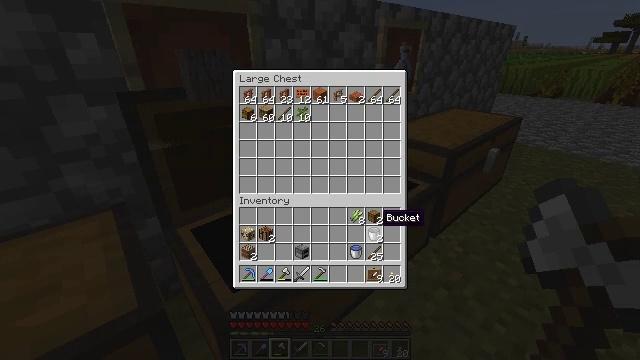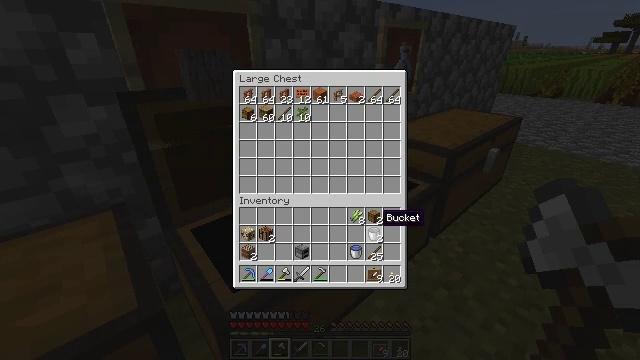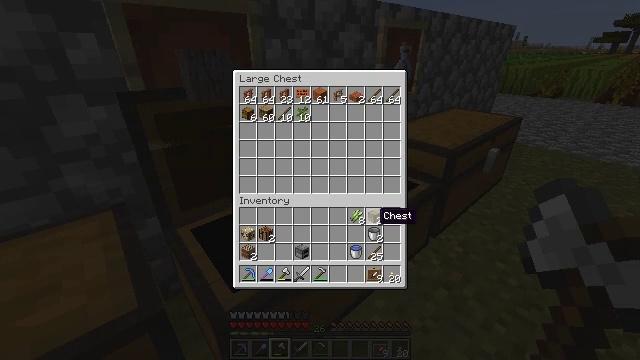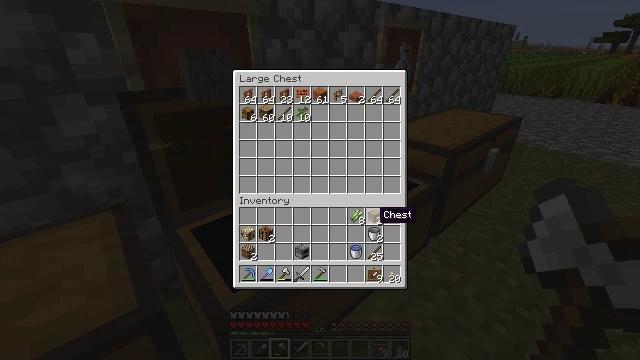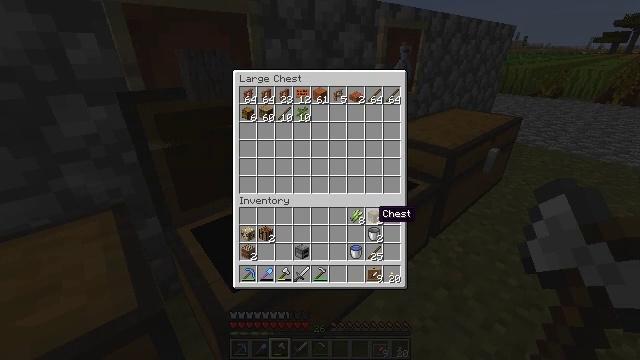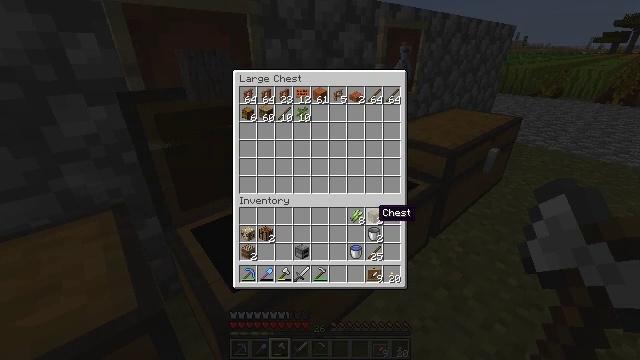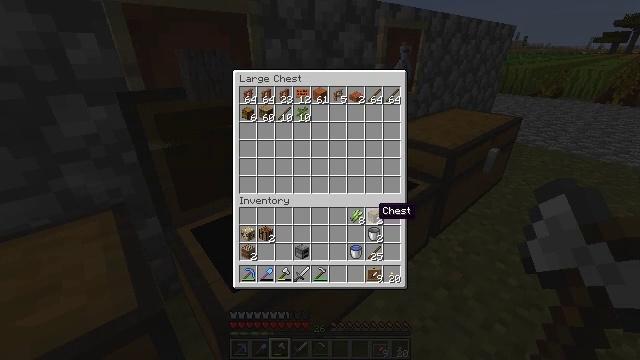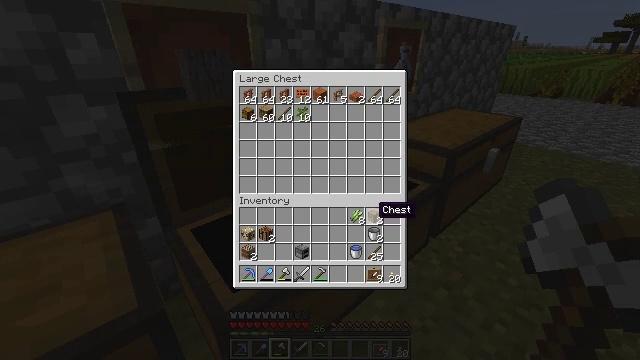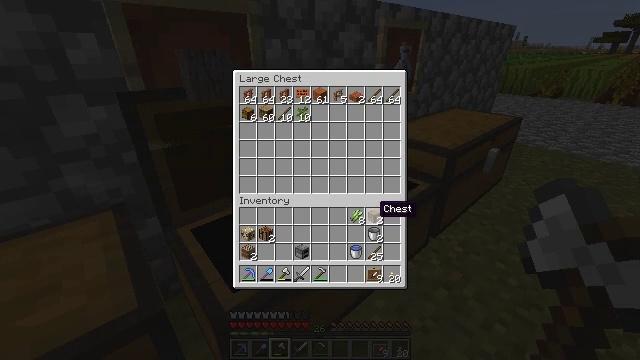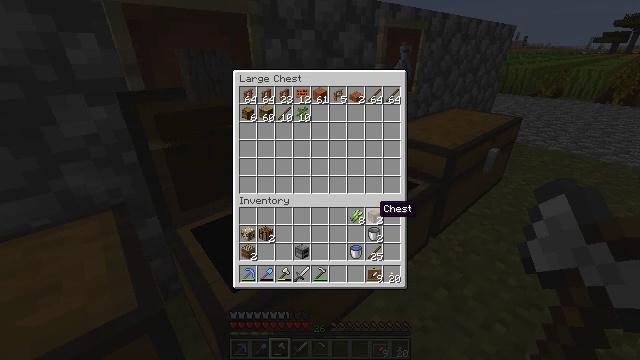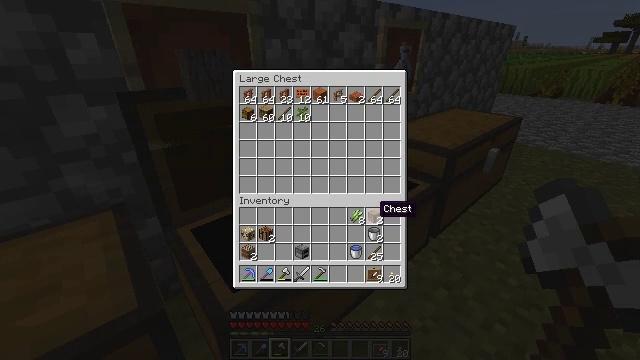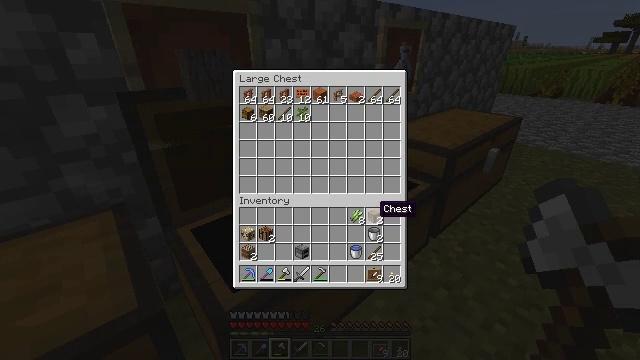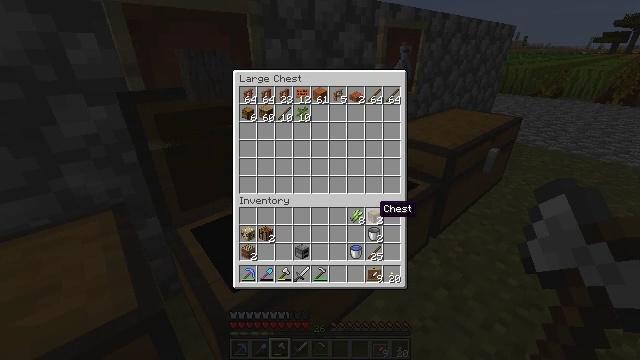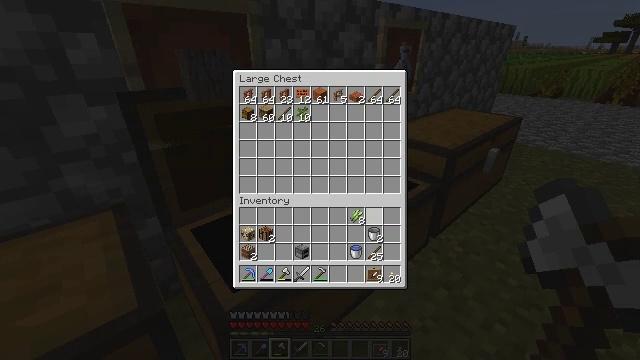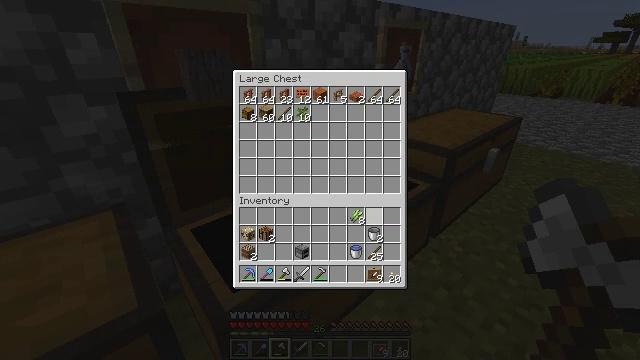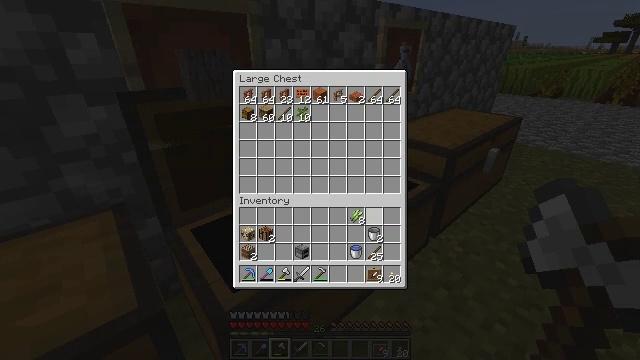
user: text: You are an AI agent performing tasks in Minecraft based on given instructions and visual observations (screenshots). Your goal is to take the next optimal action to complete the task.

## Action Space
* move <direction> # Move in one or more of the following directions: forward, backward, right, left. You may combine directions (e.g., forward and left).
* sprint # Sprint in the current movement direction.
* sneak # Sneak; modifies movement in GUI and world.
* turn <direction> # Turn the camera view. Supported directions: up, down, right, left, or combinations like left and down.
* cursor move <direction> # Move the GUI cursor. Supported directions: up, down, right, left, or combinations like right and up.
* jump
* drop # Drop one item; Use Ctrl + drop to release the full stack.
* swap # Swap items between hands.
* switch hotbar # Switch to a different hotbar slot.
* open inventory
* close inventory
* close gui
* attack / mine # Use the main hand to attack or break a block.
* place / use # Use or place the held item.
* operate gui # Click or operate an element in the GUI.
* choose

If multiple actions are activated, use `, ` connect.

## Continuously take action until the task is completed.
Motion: motion action
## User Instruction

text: Drop a crafting table.
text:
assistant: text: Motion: no_op
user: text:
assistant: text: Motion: no_op
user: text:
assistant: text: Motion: no_op
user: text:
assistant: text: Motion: no_op
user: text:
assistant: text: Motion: no_op
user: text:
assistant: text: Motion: no_op
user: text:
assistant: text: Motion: no_op
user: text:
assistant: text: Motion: no_op
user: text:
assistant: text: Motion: no_op
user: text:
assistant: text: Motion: sneak
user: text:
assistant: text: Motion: sneak
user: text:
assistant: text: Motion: sneak
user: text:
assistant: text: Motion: sneak, choose
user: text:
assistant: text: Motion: sneak, choose
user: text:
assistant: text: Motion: sneak, choose
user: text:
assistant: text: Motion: sneak
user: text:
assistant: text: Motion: sneak
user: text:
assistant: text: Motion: sneak
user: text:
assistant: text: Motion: sneak
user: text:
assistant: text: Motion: sneak
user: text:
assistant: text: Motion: sneak
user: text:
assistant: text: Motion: sneak
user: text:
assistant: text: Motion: sneak
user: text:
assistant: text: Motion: sneak, cursor move left
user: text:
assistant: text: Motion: sneak, cursor move left
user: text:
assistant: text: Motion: sneak, cursor move left
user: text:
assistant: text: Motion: sneak
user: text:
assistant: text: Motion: sneak
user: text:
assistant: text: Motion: sneak
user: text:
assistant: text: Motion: sneak